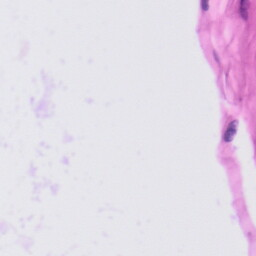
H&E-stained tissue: Tonsil